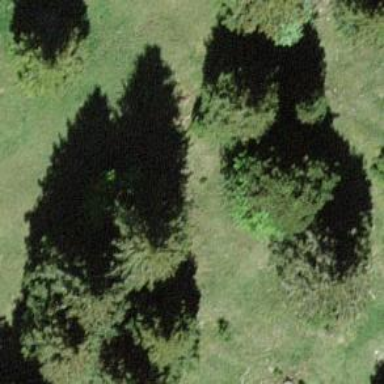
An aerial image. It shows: Needle-leaved tree in its natural environment.